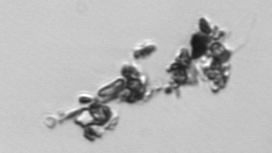
Label: Thalassiosira_TAG_external_detritus